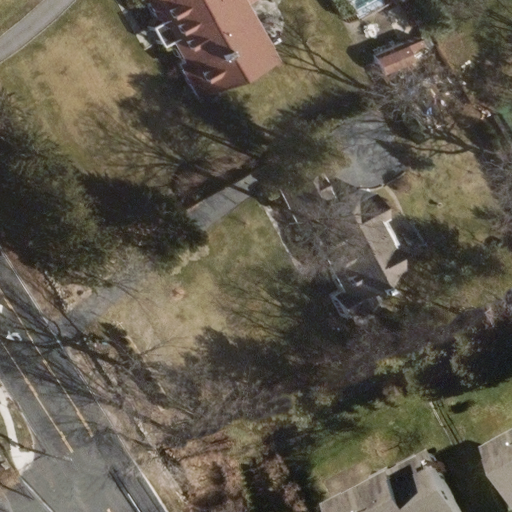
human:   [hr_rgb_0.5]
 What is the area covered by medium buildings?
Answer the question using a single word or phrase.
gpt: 751m2

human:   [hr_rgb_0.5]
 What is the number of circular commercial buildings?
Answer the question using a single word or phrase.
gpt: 0

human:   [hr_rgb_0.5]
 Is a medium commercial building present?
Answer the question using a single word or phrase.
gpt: no

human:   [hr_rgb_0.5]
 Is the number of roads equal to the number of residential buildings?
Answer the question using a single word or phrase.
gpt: no

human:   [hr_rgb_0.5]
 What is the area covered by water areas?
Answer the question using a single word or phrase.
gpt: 0m2

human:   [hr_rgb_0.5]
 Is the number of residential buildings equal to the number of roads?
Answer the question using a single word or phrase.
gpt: no

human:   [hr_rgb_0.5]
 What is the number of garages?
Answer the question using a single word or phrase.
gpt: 0

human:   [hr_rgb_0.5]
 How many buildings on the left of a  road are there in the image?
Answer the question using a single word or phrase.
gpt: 0

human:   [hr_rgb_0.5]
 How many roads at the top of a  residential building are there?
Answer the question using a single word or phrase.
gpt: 0

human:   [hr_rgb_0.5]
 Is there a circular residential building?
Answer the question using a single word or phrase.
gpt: no

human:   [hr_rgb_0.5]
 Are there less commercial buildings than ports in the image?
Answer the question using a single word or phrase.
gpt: no

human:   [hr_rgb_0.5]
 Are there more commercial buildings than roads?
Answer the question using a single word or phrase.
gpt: no

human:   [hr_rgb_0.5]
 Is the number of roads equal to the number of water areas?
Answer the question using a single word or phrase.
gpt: no

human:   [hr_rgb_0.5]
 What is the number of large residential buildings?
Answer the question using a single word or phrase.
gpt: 0

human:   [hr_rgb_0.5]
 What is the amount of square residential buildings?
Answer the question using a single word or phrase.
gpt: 0

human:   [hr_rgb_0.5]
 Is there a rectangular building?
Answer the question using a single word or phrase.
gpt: yes

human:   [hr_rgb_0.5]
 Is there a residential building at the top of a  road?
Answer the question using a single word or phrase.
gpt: yes

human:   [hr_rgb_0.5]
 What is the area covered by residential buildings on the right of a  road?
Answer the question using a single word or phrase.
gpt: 805m2

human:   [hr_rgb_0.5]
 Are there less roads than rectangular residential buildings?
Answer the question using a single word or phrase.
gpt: yes

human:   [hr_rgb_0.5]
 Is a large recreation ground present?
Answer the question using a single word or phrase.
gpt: no

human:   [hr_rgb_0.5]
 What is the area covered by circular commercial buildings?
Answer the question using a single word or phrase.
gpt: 0m2

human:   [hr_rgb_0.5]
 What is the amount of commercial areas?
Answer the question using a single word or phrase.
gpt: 0

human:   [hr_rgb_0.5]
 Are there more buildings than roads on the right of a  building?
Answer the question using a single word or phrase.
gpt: yes

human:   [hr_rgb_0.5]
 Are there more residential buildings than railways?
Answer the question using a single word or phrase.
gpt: yes

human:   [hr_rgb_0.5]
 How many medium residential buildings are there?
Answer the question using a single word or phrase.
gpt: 3

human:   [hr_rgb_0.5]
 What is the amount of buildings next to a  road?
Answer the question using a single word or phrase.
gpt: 5

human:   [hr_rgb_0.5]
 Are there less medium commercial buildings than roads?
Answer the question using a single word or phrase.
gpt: yes

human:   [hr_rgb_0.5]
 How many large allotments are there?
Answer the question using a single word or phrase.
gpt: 0

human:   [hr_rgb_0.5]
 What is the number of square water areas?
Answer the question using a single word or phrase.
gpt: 0

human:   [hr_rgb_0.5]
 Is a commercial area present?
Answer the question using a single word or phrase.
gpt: no

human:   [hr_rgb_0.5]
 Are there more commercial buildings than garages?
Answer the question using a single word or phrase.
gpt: no

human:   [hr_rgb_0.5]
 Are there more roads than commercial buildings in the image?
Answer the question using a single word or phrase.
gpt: yes

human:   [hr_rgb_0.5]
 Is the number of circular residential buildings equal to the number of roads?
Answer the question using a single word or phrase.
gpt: no

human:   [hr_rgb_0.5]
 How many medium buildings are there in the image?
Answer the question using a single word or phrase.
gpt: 3

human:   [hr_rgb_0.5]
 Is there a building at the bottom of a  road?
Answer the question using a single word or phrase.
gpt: yes

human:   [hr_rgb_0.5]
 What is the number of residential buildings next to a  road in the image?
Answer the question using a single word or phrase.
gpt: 5